Question: My Android project has error while producing signed APK as below.
'''
File 'root/res/drawable-mdpi/popup_bottom_medium.9.png' uses reserved file or directory name 'res'.ere
'''
It didn't appear when I make APK without sining.
I found 'popup_bottom_medium' is in android sdk (android-28) but I dont know why the error is happening on this specific file.

Please kindly help us
let me put 'build.gradle' in our code. Actually in this project, we using two self-made library. so totally we have three 'build.gradle'.
1. build.gradle for app itself
'''
apply plugin: 'com.android.application'
android {
compileSdkVersion 28
defaultConfig {
applicationId "xxx.xxx.xxx"
minSdkVersion 24
targetSdkVersion 28
versionCode 1
versionName "0.0.2"
testInstrumentationRunner "android.support.test.runner.AndroidJUnitRunner"
}
buildTypes {
release {
minifyEnabled false
proguardFiles getDefaultProguardFile('proguard-android.txt'), 'proguard-rules.pro'
}
}
compileOptions {
sourceCompatibility JavaVersion.VERSION_1_8
targetCompatibility JavaVersion.VERSION_1_8
}
sourceSets { main { assets.srcDirs = ['src/main/assets', 'src/main/assets/'] } }
}
dependencies {
implementation fileTree(dir: 'libs', include: ['*.jar'])
//noinspection GradleCompatible
implementation 'com.android.support:appcompat-v7:28.0.0'
implementation 'com.android.support.constraint:constraint-layout:1.1.3'
testImplementation 'junit:junit:4.12'
androidTestImplementation 'com.android.support.test🏃1.0.2'
androidTestImplementation 'com.android.support.test.espresso:espresso-core:3.0.2'
implementation project(path: ':mylibrary')
implementation 'com.google.code.gson:gson:2.8.5'
implementation 'com.parse.bolts:bolts-tasks:1.4.0'
implementation 'com.parse.bolts:bolts-applinks:1.4.0'
implementation project(path: ':ERSDKLogin')
implementation 'com.github.bumptech.glide:glide:4.4.0'
//noinspection GradleCompatible
implementation 'com.android.support:cardview-v7:28.0.0'
implementation 'uk.co.chrisjenx:calligraphy:2.3.0'
implementation 'com.android.support:design:28.0.0'
implementation 'com.google.android.gms:play-services-maps:16.0.0'
implementation 'com.google.android.gms:play-services-location:16.0.0'
// Measures against compile errors that occur when adding['com.google.android.gms:play-services-maps:16.0.0' ]
implementation 'com.android.support:support-v4:28.0.0'
implementation 'com.android.support:support-media-compat:28.0.0'
implementation 'com.android.support:animated-vector-drawable:28.0.0'
implementation 'com.android.support:customtabs:28.0.0'
//graphLibrary
implementation 'com.github.PhilJay:MPAndroidChart:v3.0.3'
}
'''
1. build.gradle for library one
'''
apply plugin: 'com.android.library'
android {
compileSdkVersion 28
buildToolsVersion '28.0.3'
defaultConfig {
minSdkVersion 23
targetSdkVersion 28
versionCode 1
versionName "1.0"
testInstrumentationRunner "android.support.test.runner.AndroidJUnitRunner"
}
buildTypes {
release {
minifyEnabled false
proguardFiles getDefaultProguardFile('proguard-android.txt'), 'proguard-rules.pro'
}
}
// TODO Remove and fix lint issues
lintOptions {
abortOnError false
}
}
dependencies {
api project(':aws-android-sdk-core')
api project(':aws-android-sdk-cognitoidentityprovider')
api project(':facebook-common')
api project(':facebook-core')
api project(':facebook-login')
api 'com.google.android.gms:play-services-auth:16.0.1'
api 'com.squareup.retrofit2:retrofit:2.4.0'
api 'com.squareup.retrofit2:converter-jackson:2.4.0'
api 'com.fasterxml.jackson.core:jackson-databind:2.9.5'
api 'com.squareup.okhttp3:logging-interceptor:3.10.0'
compileOnly 'org.projectlombok:lombok:1.16.22'
annotationProcessor 'org.projectlombok:lombok:1.16.22'
implementation fileTree(dir: 'libs', include: ['*.jar'])
implementation "com.android.support:appcompat-v7:${project.ext.supportLibraryVersion}"
implementation 'com.android.support.constraint:constraint-layout:1.1.3'
testImplementation 'junit:junit:4.12'
androidTestImplementation 'com.android.support.test🏃1.0.2'
androidTestImplementation 'com.android.support.test.espresso:espresso-core:3.0.2'
}
repositories {
flatDir{
dirs 'libs'
}
}
'''
1. build.gradle for library two
'''
apply plugin: 'com.android.library'
android {
compileSdkVersion 28
defaultConfig {
minSdkVersion 24
targetSdkVersion 28
versionCode 1
versionName "1.0"
testInstrumentationRunner "android.support.test.runner.AndroidJUnitRunner"
}
buildTypes {
release {
minifyEnabled false
proguardFiles getDefaultProguardFile('proguard-android.txt'), 'proguard-rules.pro'
}
}
compileOptions {
sourceCompatibility JavaVersion.VERSION_1_8
targetCompatibility JavaVersion.VERSION_1_8
}
}
dependencies {
implementation project(':ERSDKLogin')
compileOnly fileTree(dir: 'libs', include: ['*.jar'])
testImplementation 'junit:junit:4.12'
//noinspection GradleCompatible
androidTestImplementation 'com.android.support.test🏃1.0.2'
androidTestImplementation 'com.android.support.test.espresso:espresso-core:3.0.2'
implementation 'com.android.support:appcompat-v7:27.1.1'
implementation 'no.nordicsemi.android.support.v18:scanner:1.0.0'
implementation 'no.nordicsemi.android:dfu:1.6.1'
implementation 'com.google.code.gson:gson:2.8.5'
implementation 'com.squareup.okhttp3:okhttp:3.10.0'
implementation 'com.parse.bolts:bolts-tasks:1.4.0'
implementation 'com.parse.bolts:bolts-applinks:1.4.0'
implementation 'com.google.android.gms:play-services-fitness:15.0.1'
implementation 'com.google.android.gms:play-services-auth:15.0.1'
implementation 'com.google.android.gms:play-services-location:15.0.1'
}
'''
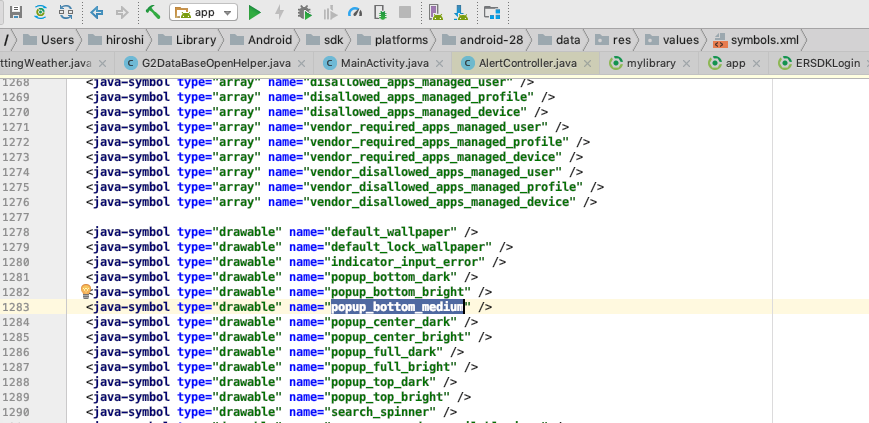
Answer: I put my 9-patch files in the 'drawable' folder, not the 'drawable-mdpi' etc... folders. Try that and see if it helps.